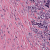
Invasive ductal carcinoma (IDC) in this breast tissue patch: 1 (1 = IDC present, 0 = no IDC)